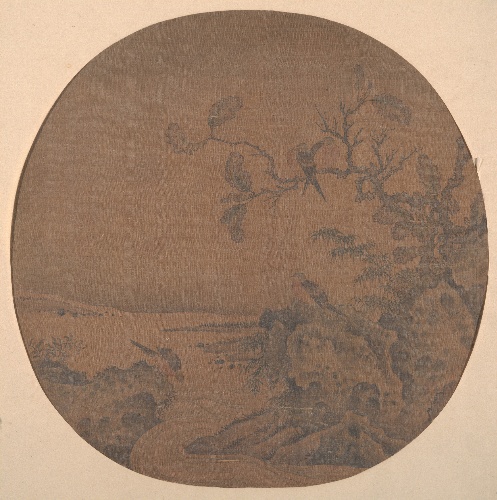
Artist: Unidentified artist
Object type: Fan mounted as an album leaf
Classification: Paintings
Medium: Fan mounted as an album leaf; ink and color on silk
Culture: China
Period: Ming dynasty (1368–1644)
Dimensions: 10 3/8 x 10 3/8 in. (26.4 x 26.4 cm)
Department: Asian Art
Credit line: From the Collection of A. W. Bahr, Purchase, Fletcher Fund, 1947
Accession year: 1947
Repository: Metropolitan Museum of Art, New York, NY
Tags: Birds|Landscapes